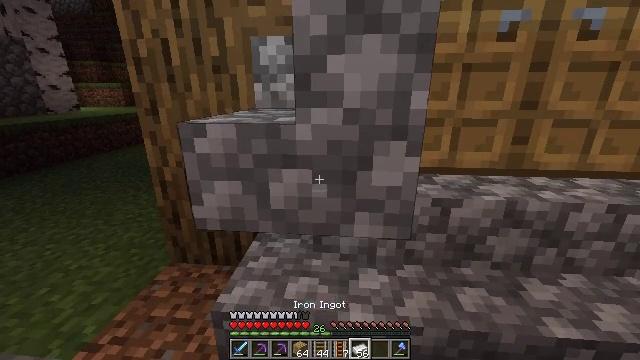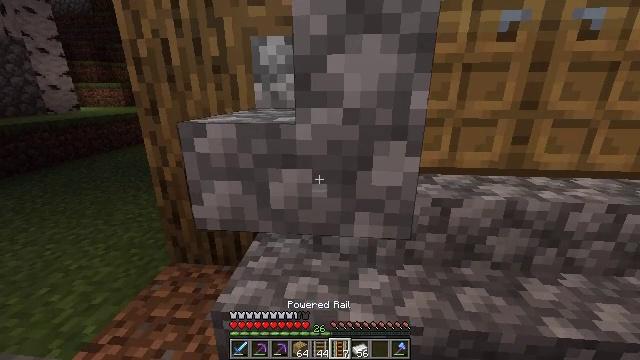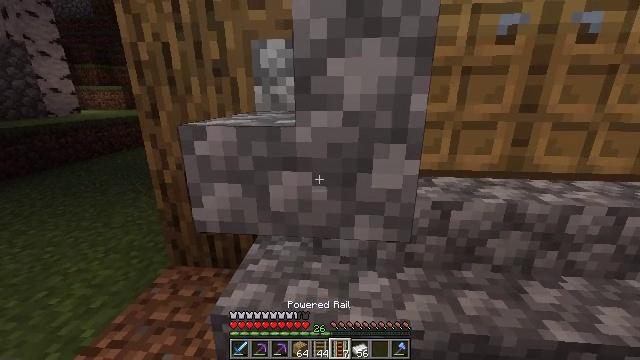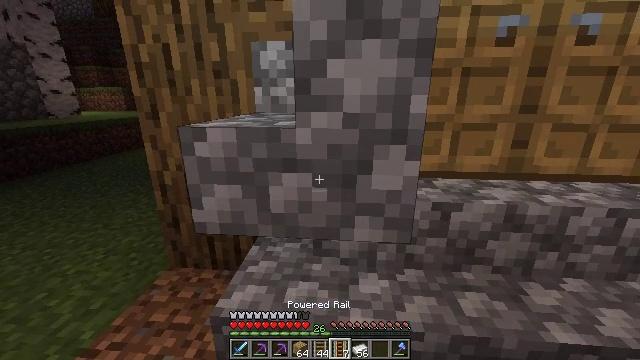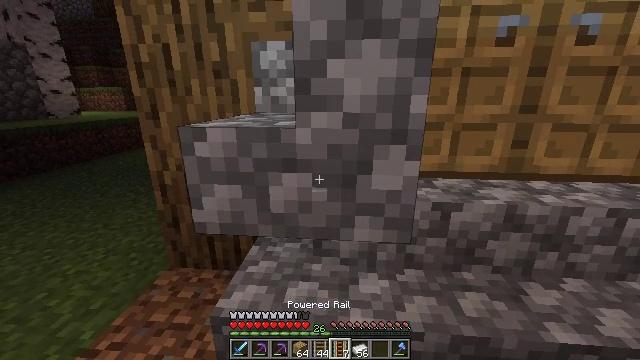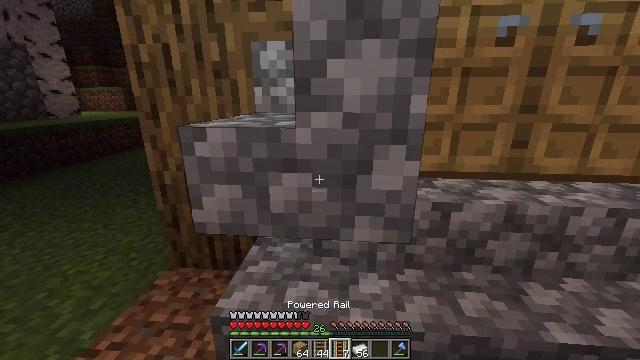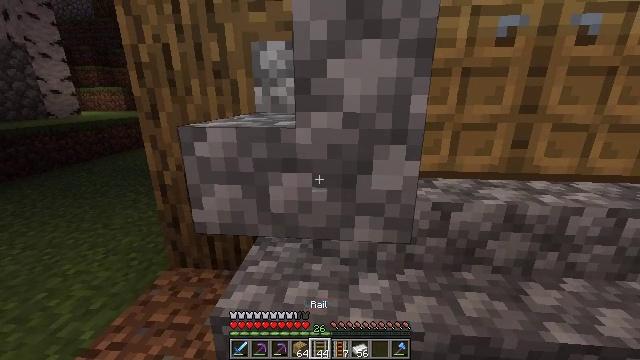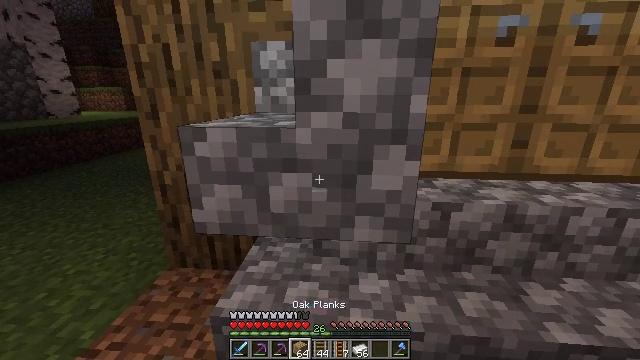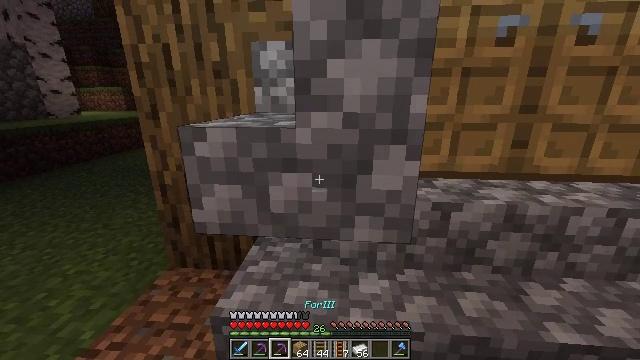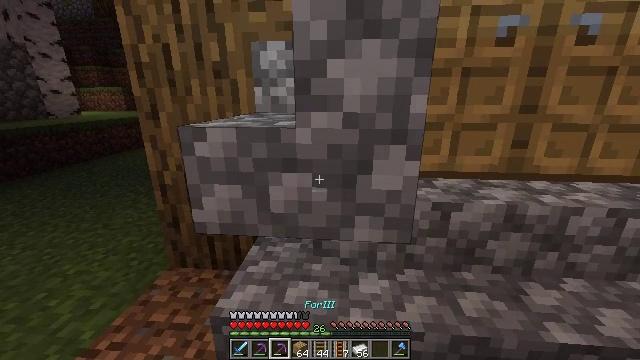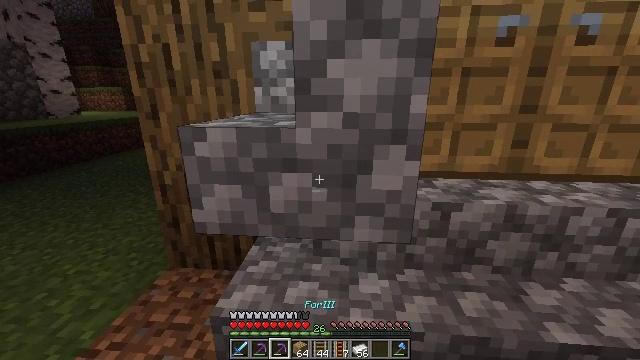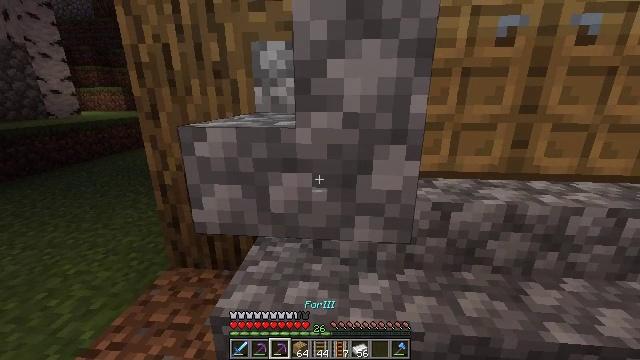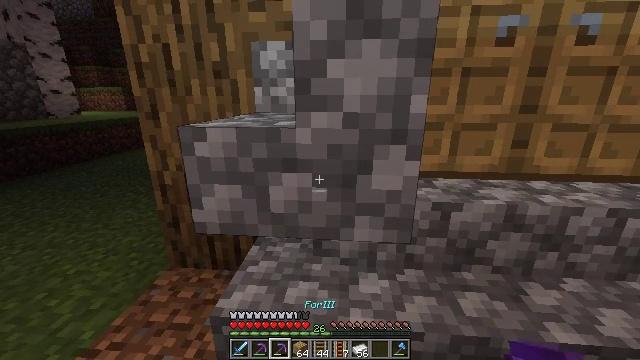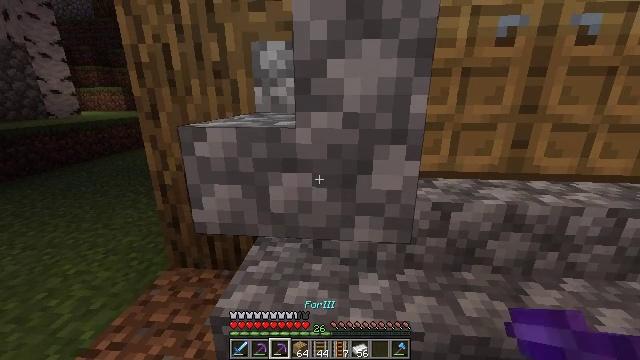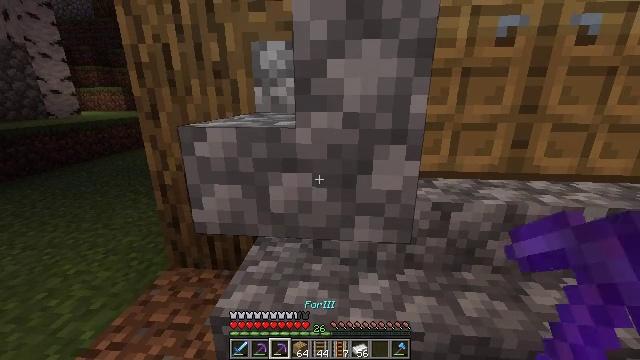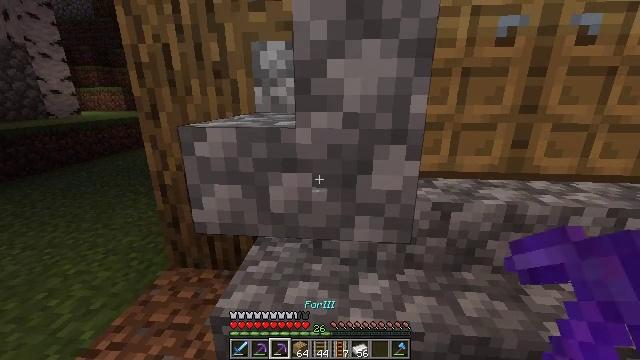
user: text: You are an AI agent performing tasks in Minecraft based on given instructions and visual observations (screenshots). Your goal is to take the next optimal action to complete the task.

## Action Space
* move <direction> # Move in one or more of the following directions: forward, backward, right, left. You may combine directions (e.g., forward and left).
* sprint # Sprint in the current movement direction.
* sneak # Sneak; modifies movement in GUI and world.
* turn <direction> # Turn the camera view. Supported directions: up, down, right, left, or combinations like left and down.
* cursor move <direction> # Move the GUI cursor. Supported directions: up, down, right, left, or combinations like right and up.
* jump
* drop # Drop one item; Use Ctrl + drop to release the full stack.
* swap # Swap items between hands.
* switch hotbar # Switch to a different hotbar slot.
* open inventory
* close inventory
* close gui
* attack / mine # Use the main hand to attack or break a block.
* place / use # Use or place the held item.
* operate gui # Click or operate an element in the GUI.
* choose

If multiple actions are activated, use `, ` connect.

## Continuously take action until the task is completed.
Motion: motion action
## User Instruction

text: Break the cobblestone stairs for materials.
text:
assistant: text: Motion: no_op
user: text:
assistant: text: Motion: no_op
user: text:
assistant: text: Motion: no_op
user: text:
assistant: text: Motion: no_op
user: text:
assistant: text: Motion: no_op
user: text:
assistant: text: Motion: no_op
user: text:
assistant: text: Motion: no_op
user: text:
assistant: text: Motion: no_op
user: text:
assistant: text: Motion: no_op
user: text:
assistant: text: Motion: no_op
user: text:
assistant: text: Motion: no_op
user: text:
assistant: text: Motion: no_op
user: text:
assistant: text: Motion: no_op
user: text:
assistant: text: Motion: no_op
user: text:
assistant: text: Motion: no_op
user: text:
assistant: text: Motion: no_op
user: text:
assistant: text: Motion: no_op
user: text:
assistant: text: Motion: no_op
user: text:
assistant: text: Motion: no_op
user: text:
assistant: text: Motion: no_op
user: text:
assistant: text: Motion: no_op
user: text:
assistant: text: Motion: turn right
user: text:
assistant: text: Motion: turn right
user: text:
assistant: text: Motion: no_op
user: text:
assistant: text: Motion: no_op
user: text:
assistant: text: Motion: attack / mine
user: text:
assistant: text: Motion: attack / mine
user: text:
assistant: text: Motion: attack / mine
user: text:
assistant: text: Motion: attack / mine
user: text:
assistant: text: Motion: attack / mine